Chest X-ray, AP view. Patient: 54 years old, sex F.
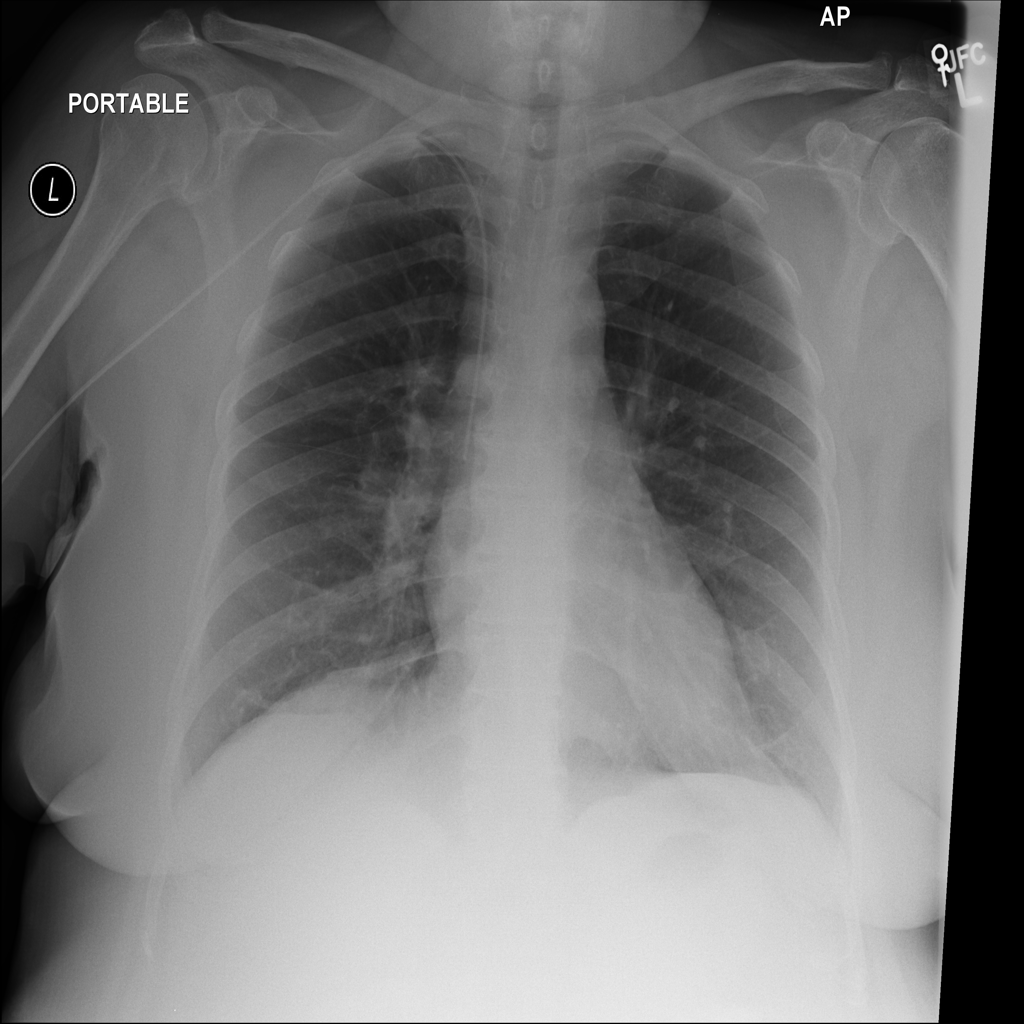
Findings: No Finding